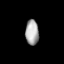
Tissue: lung
Cell type: Endothelial cells
Senescence score: 0.5823
Nuclear area (px): 328
Mean DAPI intensity: 168.433